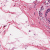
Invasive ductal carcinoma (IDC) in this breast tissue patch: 0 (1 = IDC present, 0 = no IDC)